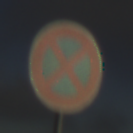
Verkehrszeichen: AbsolutesHalteverbot
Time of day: SunriseSunset
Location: Outdoor (Nature)
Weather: PartlyCloudy
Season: NotSpecified
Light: Natural